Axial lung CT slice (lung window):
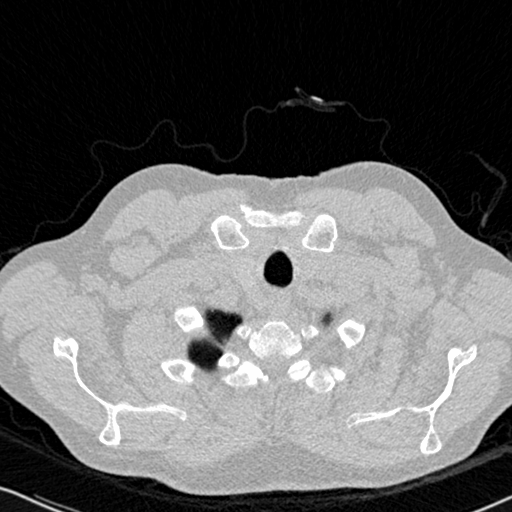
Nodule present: no